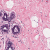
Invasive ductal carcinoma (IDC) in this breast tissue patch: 0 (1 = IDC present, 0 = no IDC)